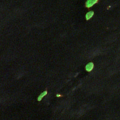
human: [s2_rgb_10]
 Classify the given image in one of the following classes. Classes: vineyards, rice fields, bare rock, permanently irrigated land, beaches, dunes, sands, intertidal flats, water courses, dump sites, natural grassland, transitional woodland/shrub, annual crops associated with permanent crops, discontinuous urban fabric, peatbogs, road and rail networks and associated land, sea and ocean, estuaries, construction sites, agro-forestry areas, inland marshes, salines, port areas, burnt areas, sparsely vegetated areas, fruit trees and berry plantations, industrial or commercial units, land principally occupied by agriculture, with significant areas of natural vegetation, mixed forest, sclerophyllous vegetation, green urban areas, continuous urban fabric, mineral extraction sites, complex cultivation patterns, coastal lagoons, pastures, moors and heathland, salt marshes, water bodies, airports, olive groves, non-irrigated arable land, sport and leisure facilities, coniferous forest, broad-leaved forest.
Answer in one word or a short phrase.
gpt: water bodies